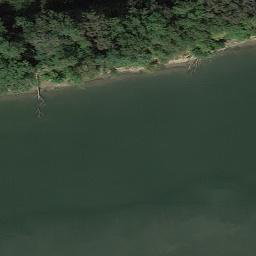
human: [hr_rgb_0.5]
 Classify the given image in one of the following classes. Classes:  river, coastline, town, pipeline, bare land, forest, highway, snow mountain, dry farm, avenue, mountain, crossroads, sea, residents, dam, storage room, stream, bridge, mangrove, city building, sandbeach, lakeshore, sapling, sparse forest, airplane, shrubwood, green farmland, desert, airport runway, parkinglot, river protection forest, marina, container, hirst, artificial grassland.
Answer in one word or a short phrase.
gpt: river protection forest